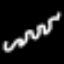
Label: squiggle